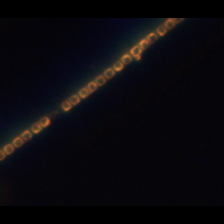
Taxon: Skeletonema
Group: Diatoms